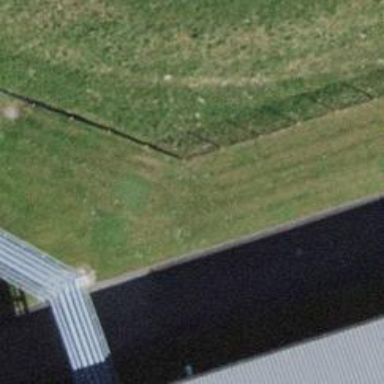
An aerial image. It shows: Wire fence is in place.